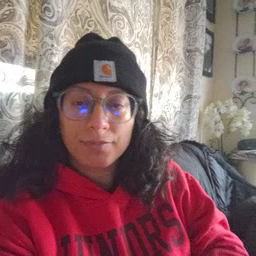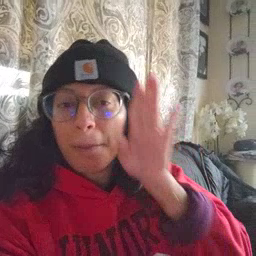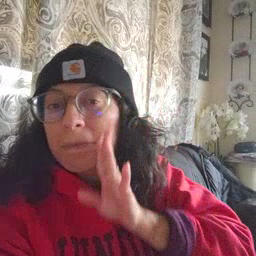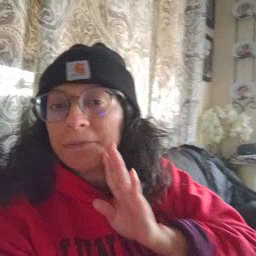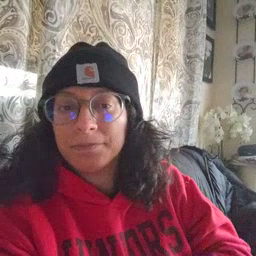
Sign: brown